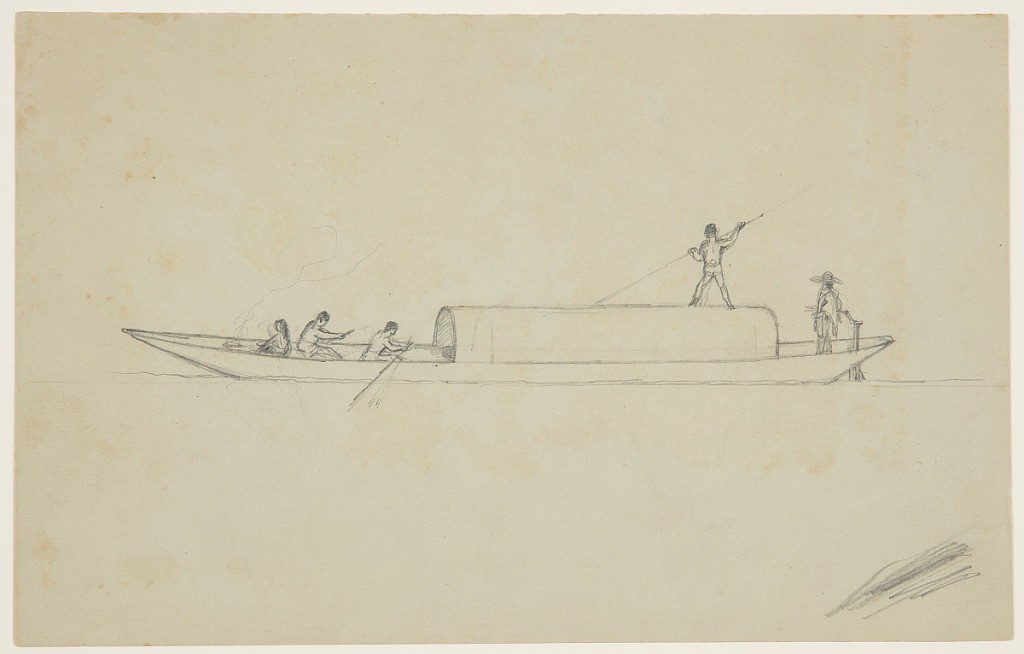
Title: Champan Canoe, South America
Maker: Frederic Edwin Church, American, 1826–1900
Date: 1853 or 1857
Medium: Graphite on gray-green wove paper
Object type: Drawing
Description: Sketch of a covered riverboat or canoe known as a champan, piloted by five individuals. One stands at the helm, wearing a hat and poncho and manning the rudder; another stands atop the canopy, guiding the boat with a long pole; two others row near the boat's bow while another, possibly a woman, cooks beside them, facing forward. The champan is long and slender in form, with triangular tips. Scratchings at lower right.